Interaction volume radius: 5 \u00c5
Interaction volume height: 40 \u00c5
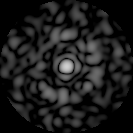
Disorder parameter: 0.8275